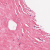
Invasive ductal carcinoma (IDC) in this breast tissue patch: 0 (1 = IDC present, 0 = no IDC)